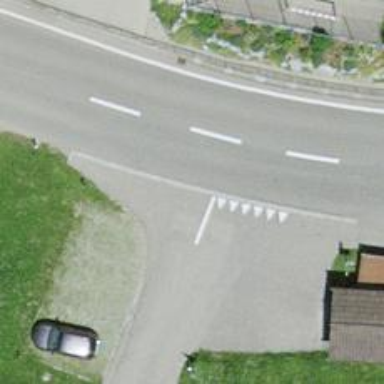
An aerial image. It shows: Road with "give way" sign.